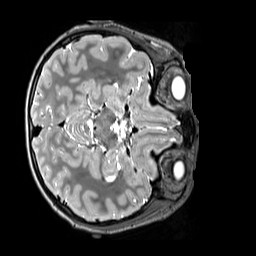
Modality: T2w
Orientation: axial
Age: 12
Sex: male
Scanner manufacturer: siemens
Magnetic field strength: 3 T
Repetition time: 3.2 s
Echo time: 0.408 s